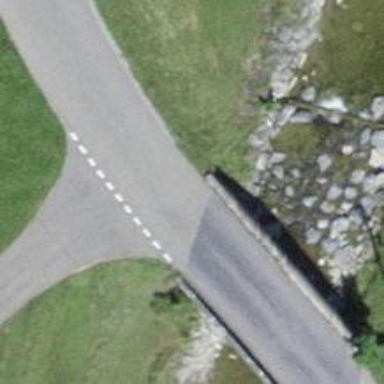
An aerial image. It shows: Unclassified road on bridge.